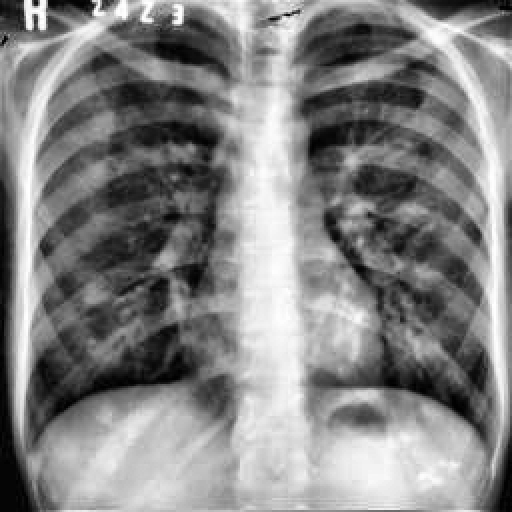
Finding: TUBERCULOSIS